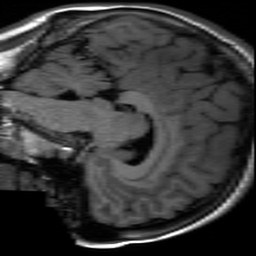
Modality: inplaneT1
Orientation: sagittal
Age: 21
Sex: female
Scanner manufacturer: ge
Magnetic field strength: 3 T
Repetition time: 2.499 s
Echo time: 0.02513 s